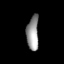
Tissue: lung
Cell type: Epithelial cells
Senescence score: 0.1706
Nuclear area (px): 408
Mean DAPI intensity: 148.971